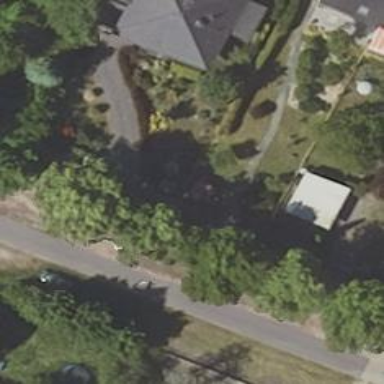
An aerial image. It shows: Driveway.